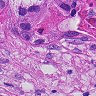
Metastatic tissue present: yes